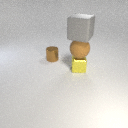
small yellow metal cube in front of small brown metal cylinder